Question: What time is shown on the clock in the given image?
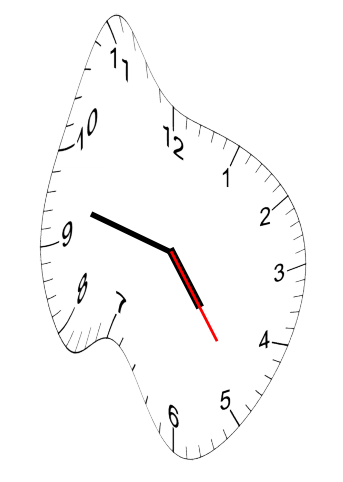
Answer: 04:47:24